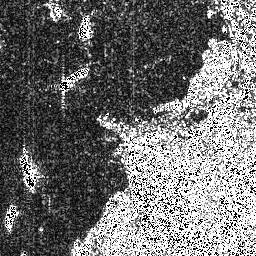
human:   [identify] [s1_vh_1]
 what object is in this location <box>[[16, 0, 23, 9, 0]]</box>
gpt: <ref>1 small ship at the top left</ref>

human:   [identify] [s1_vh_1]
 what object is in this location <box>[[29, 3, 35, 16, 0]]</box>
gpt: <ref>1 medium ship at the top</ref>